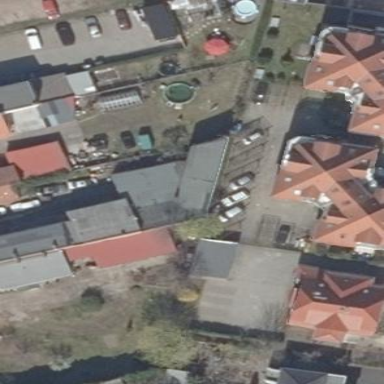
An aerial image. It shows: Flat roof building with grey roof.